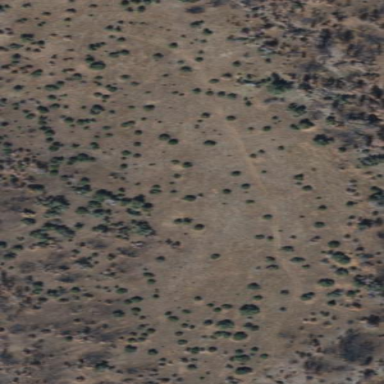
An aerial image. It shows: Patch of scrub vegetation.